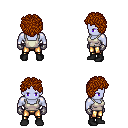
a pixel art fantasy rpg character, male body template, dark elf, purple skin, white pirate shirt, gold greaves, brunette curly afro hairstyle, metal gloves, black shoes, four views (front, back, left, right), 2x2 character sprite sheet, small pixel art, hard edges, no anti-aliasing